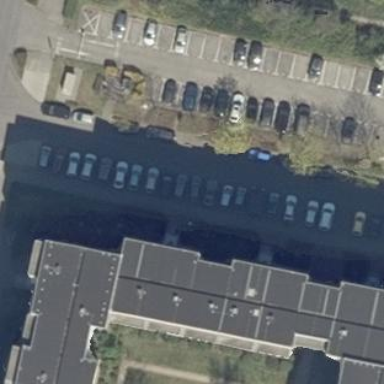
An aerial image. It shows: Street-side parking lot with asphalt surface.